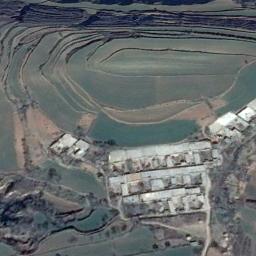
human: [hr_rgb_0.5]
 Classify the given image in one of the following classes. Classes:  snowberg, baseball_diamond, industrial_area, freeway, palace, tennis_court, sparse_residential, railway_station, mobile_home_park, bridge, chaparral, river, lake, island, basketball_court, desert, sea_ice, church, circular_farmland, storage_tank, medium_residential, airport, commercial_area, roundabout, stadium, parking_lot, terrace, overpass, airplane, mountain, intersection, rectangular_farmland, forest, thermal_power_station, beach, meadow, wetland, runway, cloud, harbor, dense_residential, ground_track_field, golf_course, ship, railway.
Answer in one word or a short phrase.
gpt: terrace